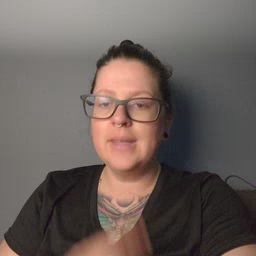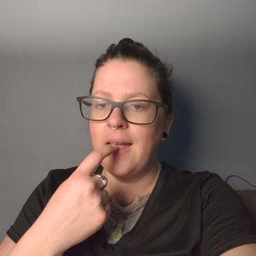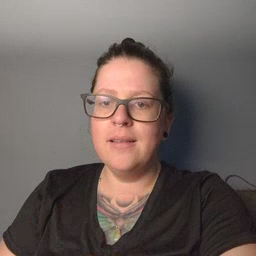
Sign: tongue